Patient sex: M
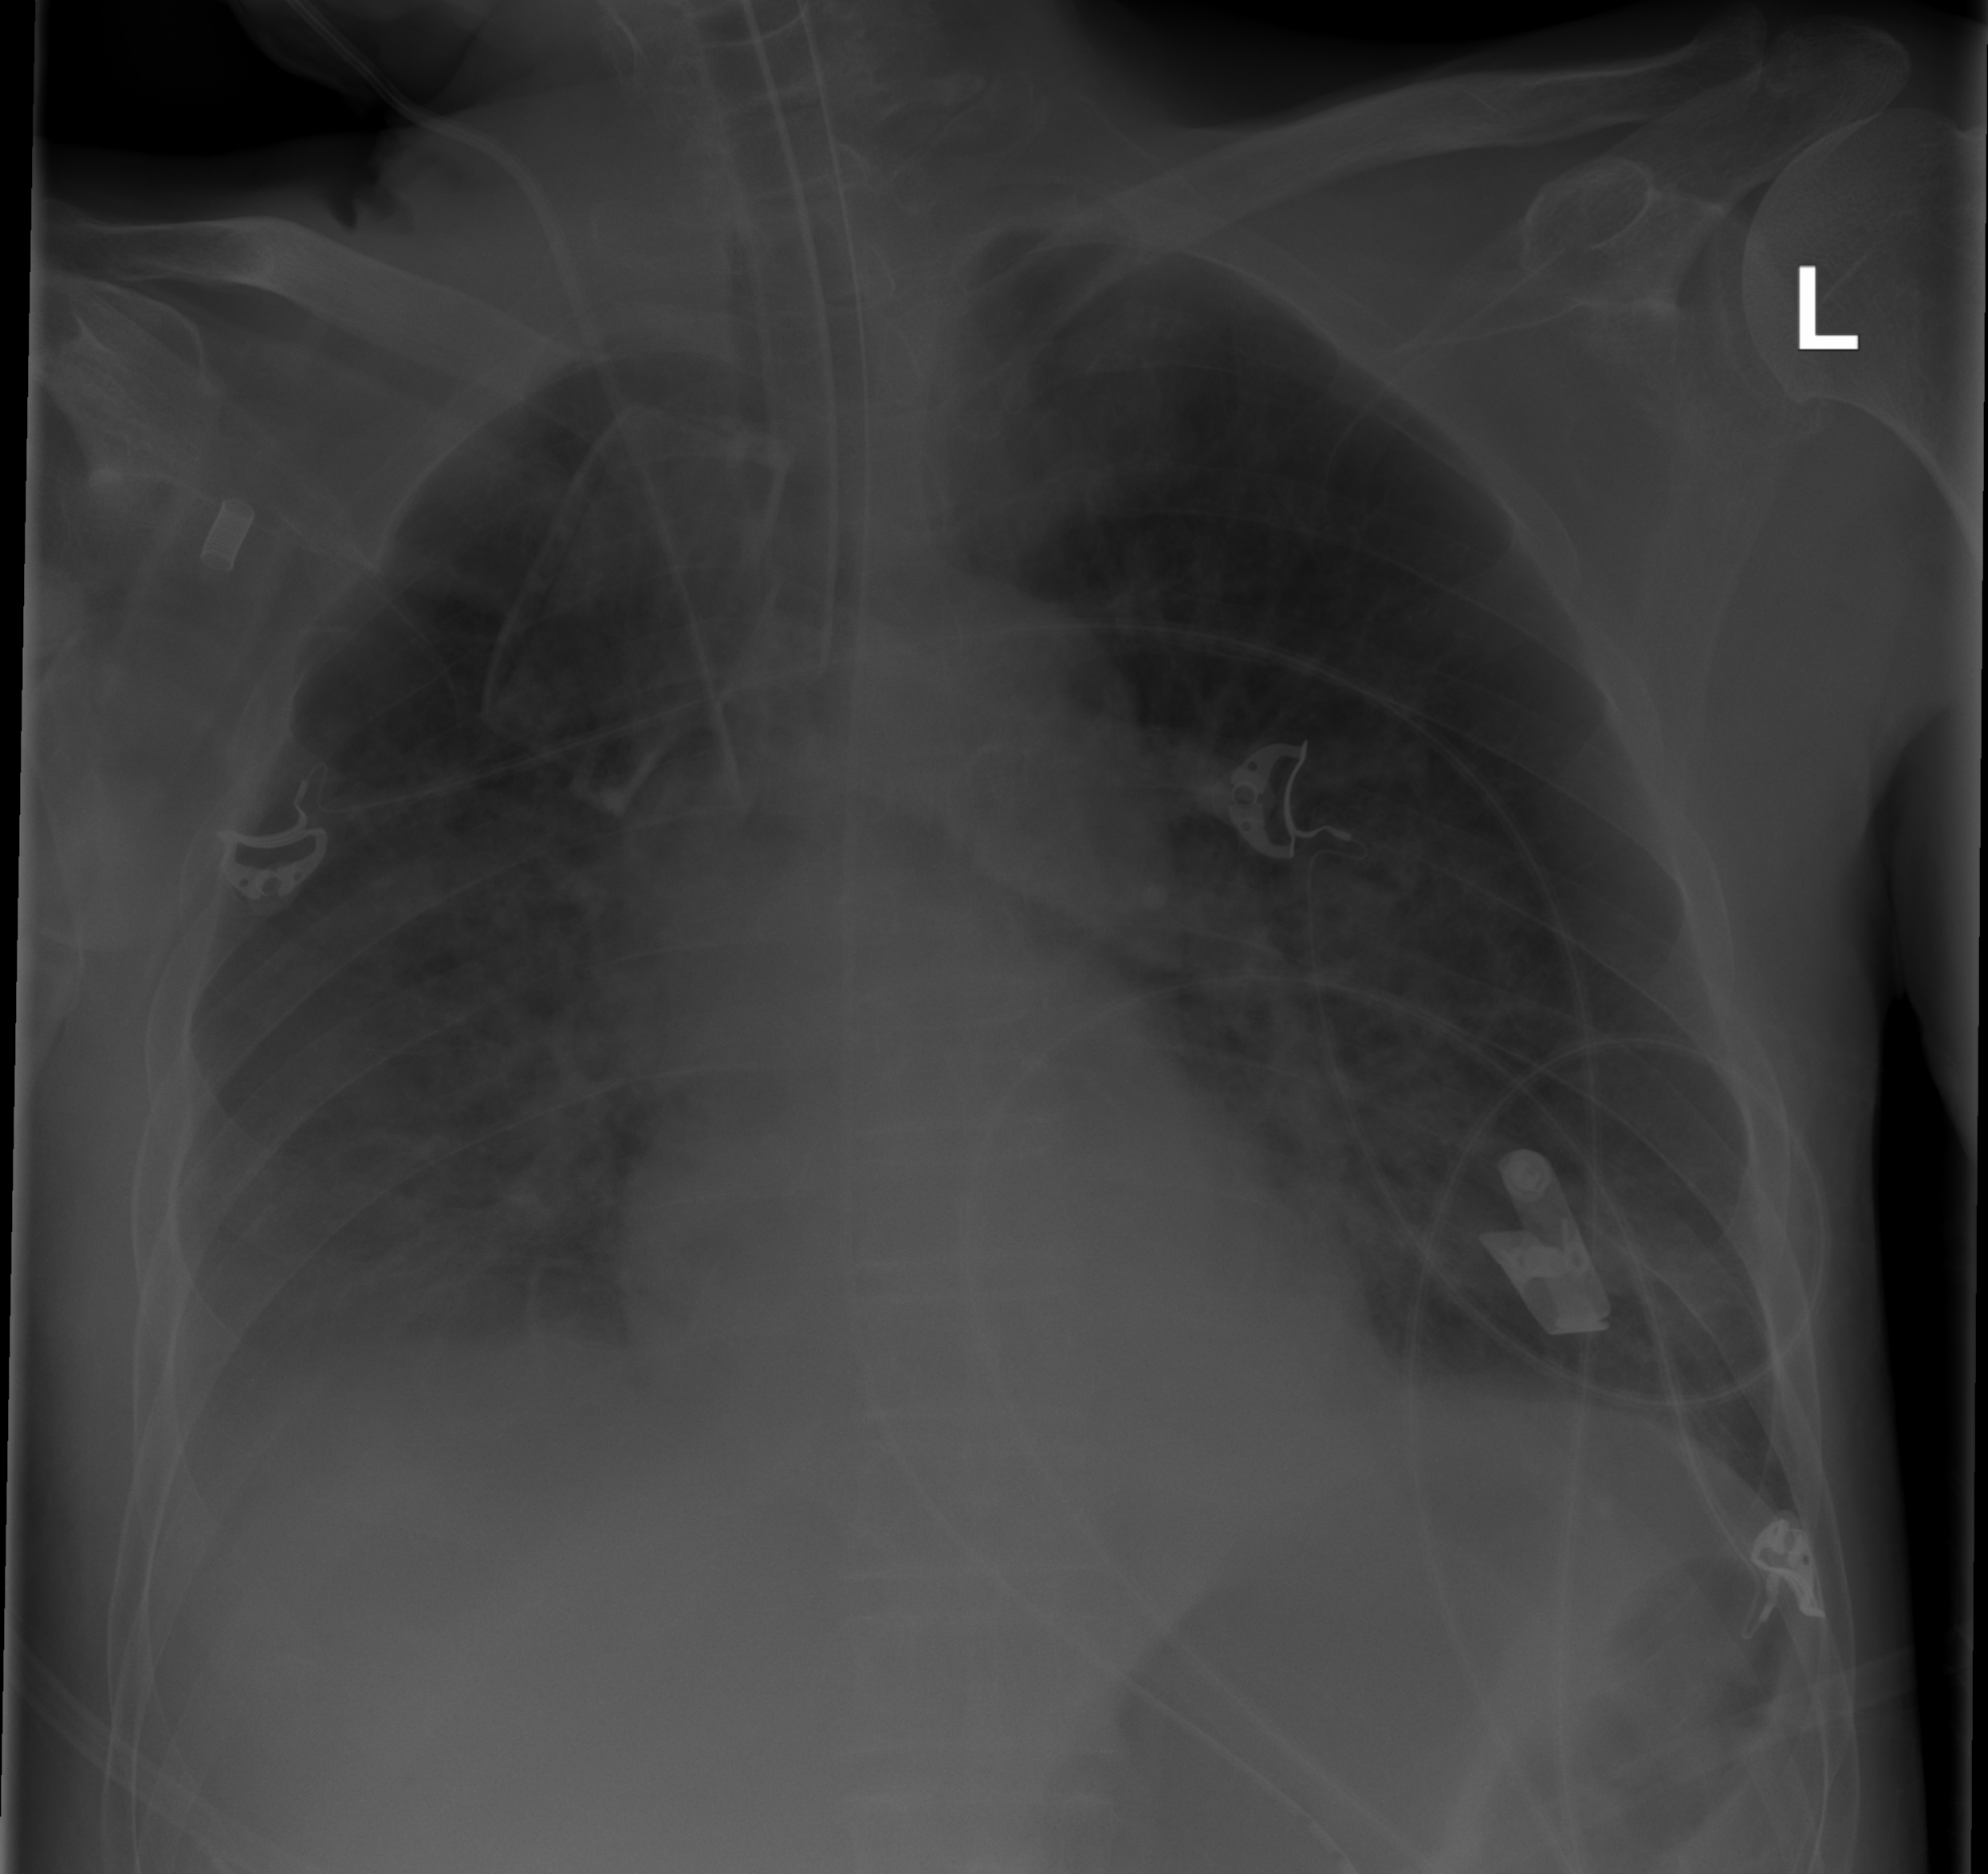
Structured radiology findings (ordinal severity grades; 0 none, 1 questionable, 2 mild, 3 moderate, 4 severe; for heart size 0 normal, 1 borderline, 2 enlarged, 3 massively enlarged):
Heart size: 0
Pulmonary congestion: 0
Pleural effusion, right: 2
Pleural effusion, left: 0
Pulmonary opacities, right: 2
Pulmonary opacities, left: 2
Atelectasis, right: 2
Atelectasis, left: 2